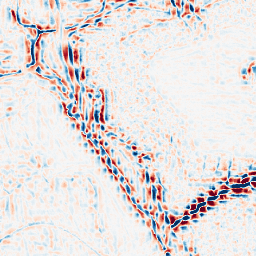
Category: wavelet
Decomposition family: wavelet_reverse_biorthogonal
Decomposition parameters: wavelet: rbio4.4
level: 3
Upsampling method: sinc_blackman
Upsampling parameters: scale: 2
kernel_size: 4
Upsampling scale: 2